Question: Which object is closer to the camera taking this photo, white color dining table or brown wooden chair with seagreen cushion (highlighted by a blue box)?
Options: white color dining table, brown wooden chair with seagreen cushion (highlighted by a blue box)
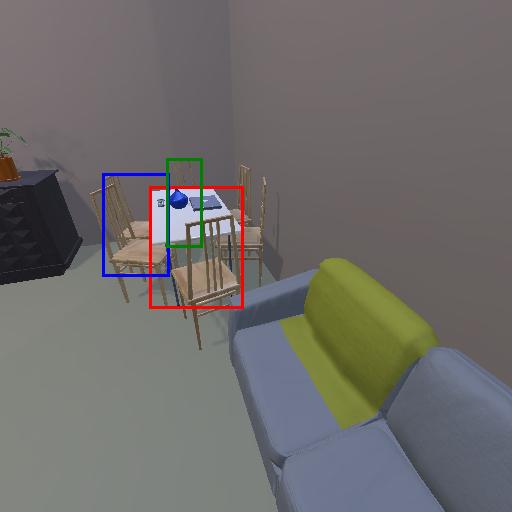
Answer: white color dining table